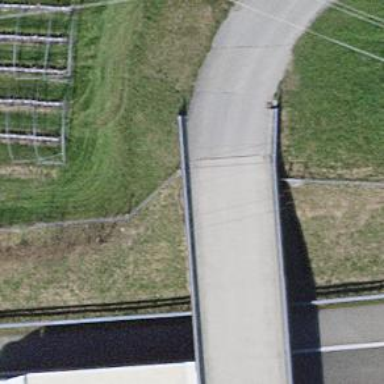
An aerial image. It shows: Residential road with paved surface that features bridge.